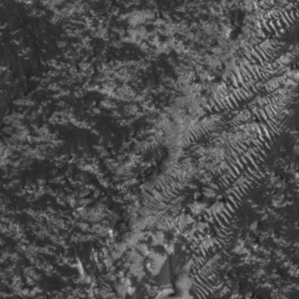
Label: frost